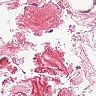
Metastatic tissue present: no